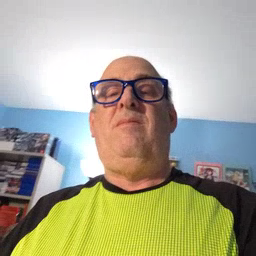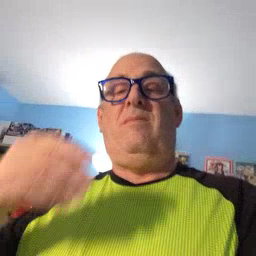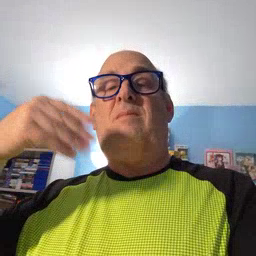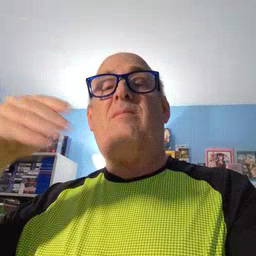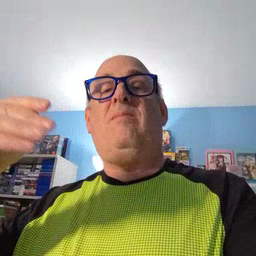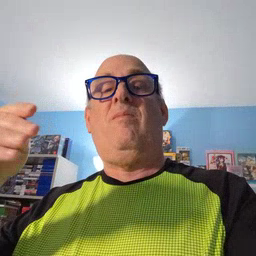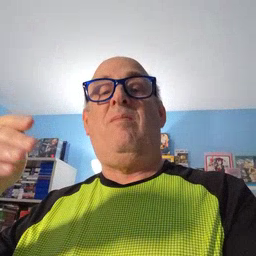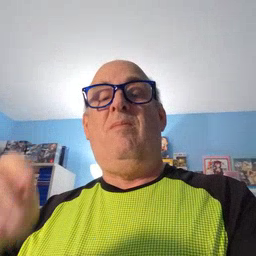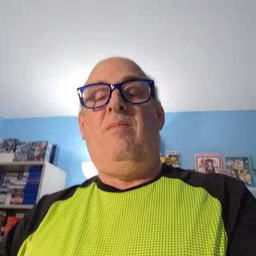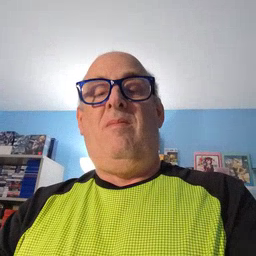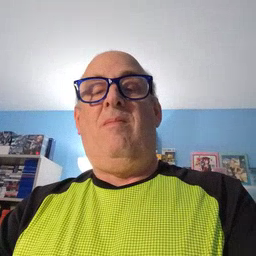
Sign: store